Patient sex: M
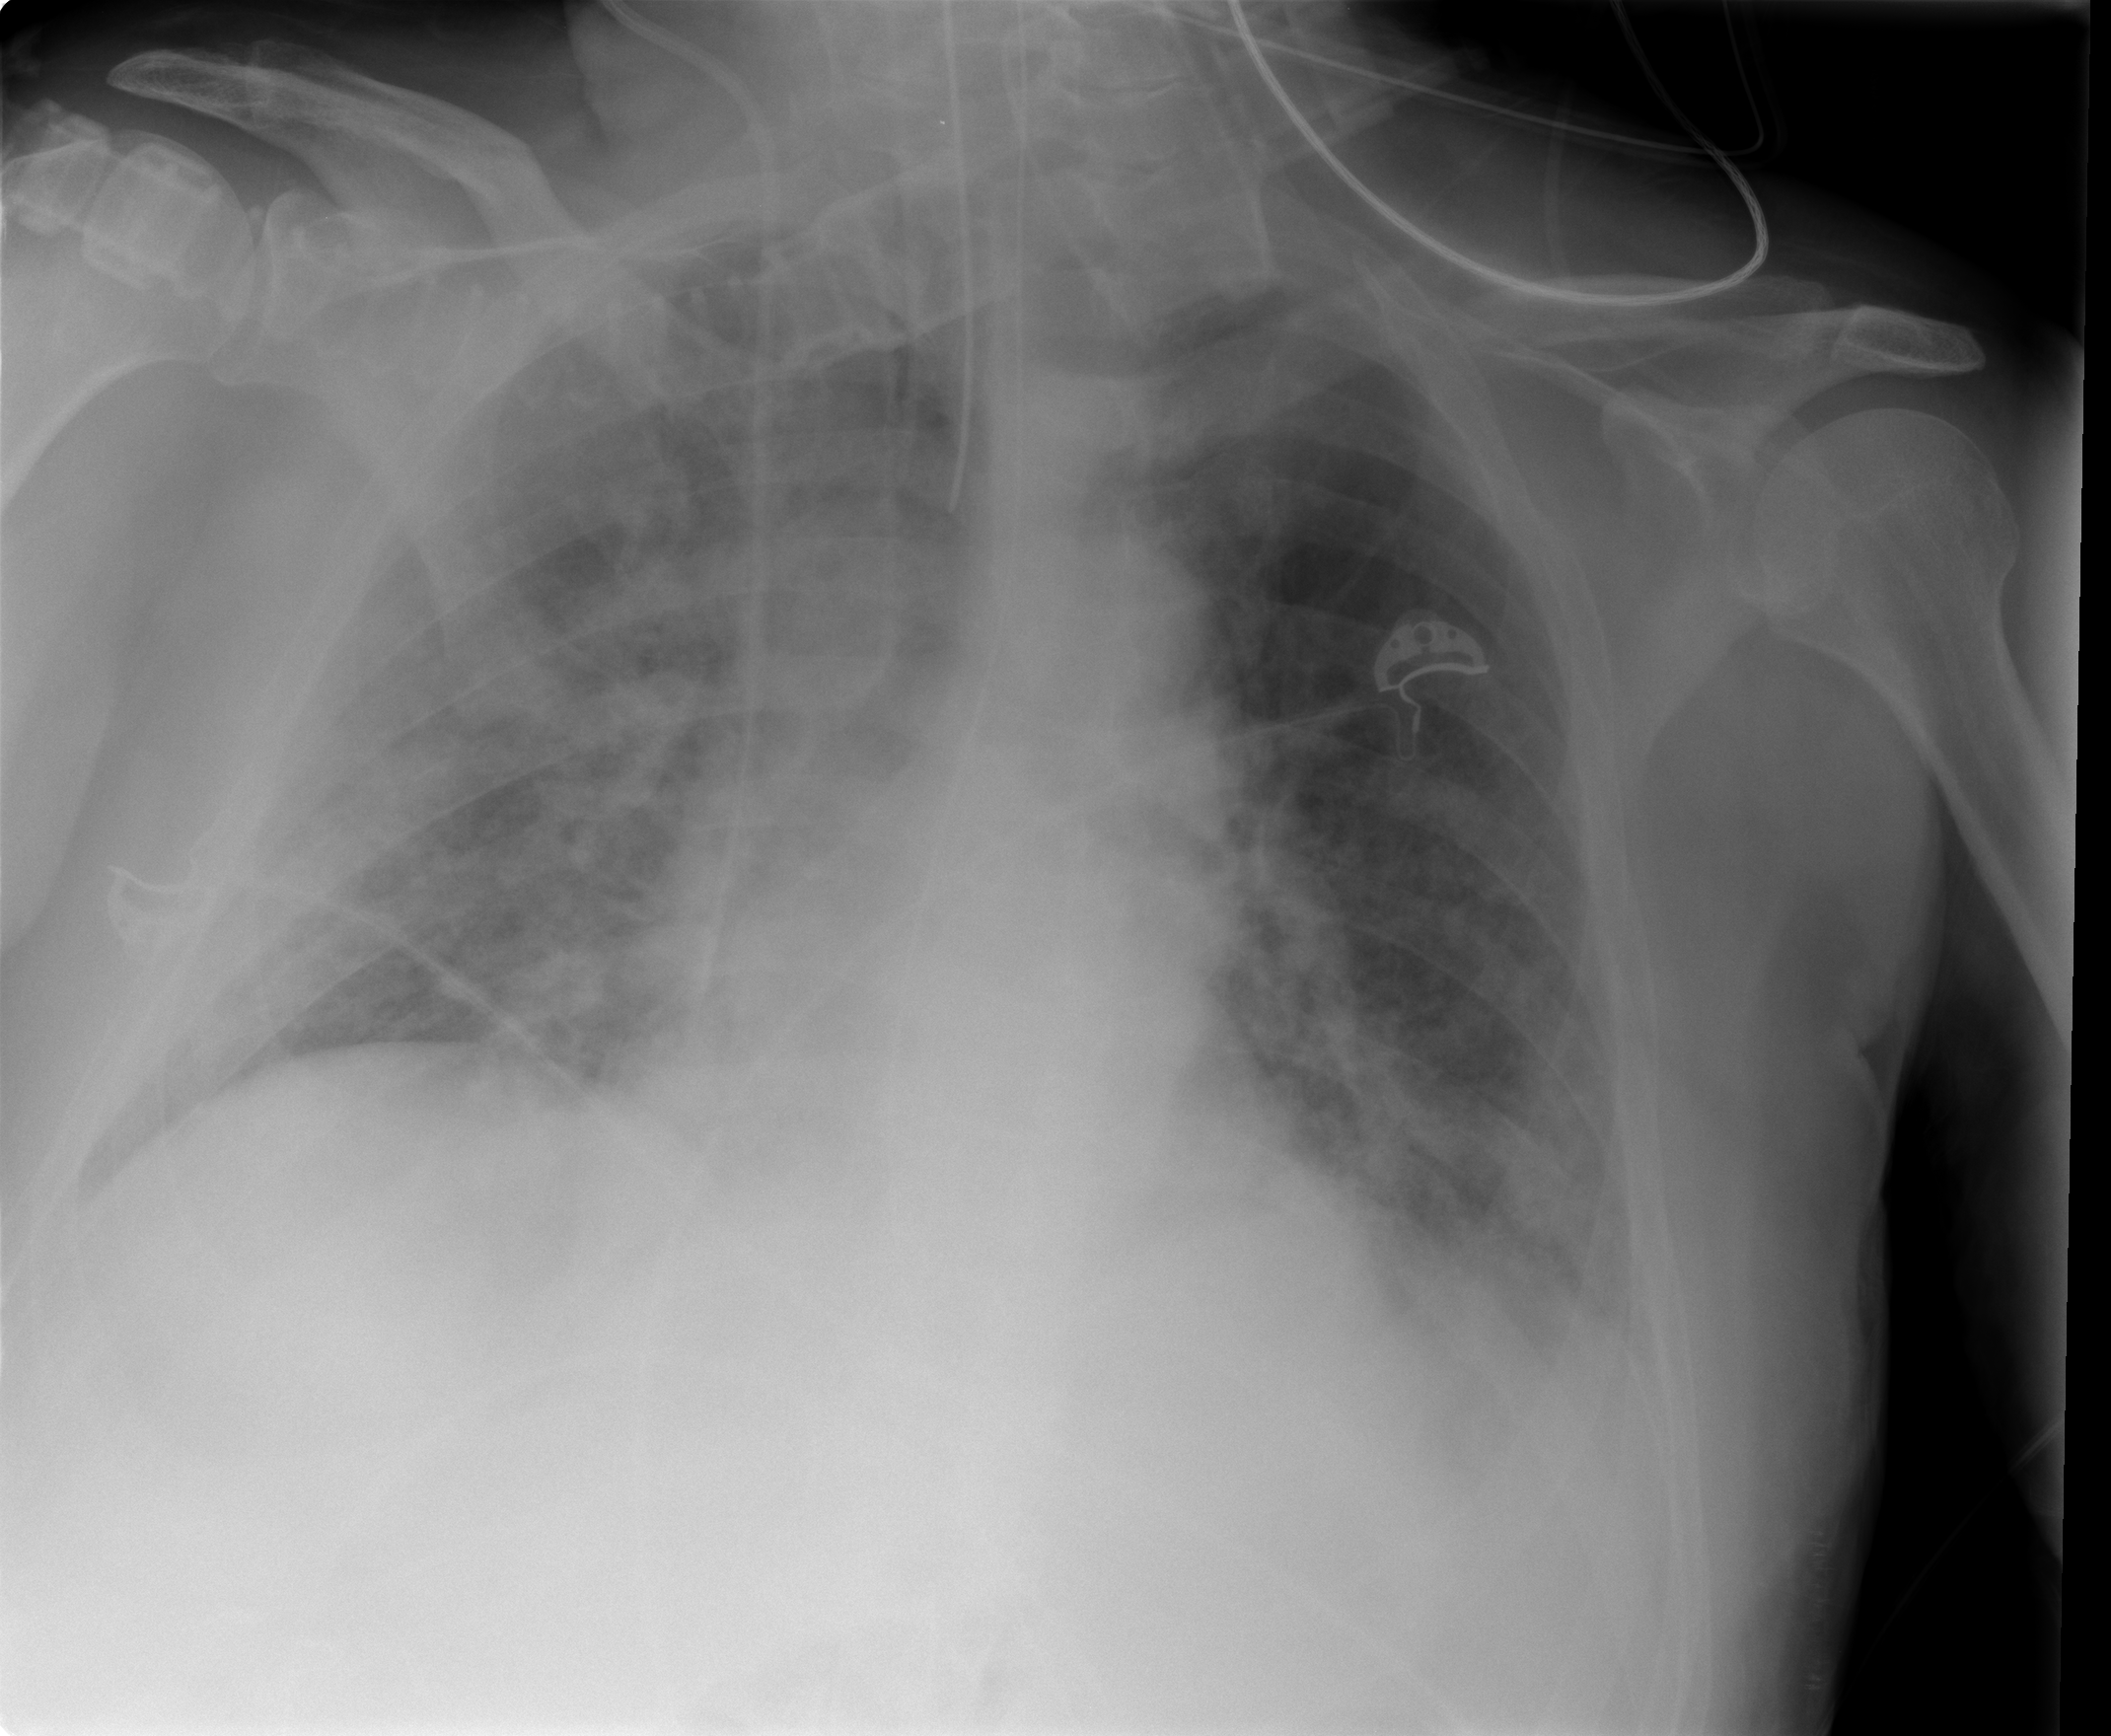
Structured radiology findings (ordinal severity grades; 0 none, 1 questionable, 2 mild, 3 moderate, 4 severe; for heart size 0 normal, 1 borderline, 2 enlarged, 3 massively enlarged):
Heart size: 0
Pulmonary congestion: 2
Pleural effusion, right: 1
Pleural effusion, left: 2
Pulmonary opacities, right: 3
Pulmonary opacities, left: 2
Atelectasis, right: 2
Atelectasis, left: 2